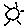
Label: sun